Chest X-ray:
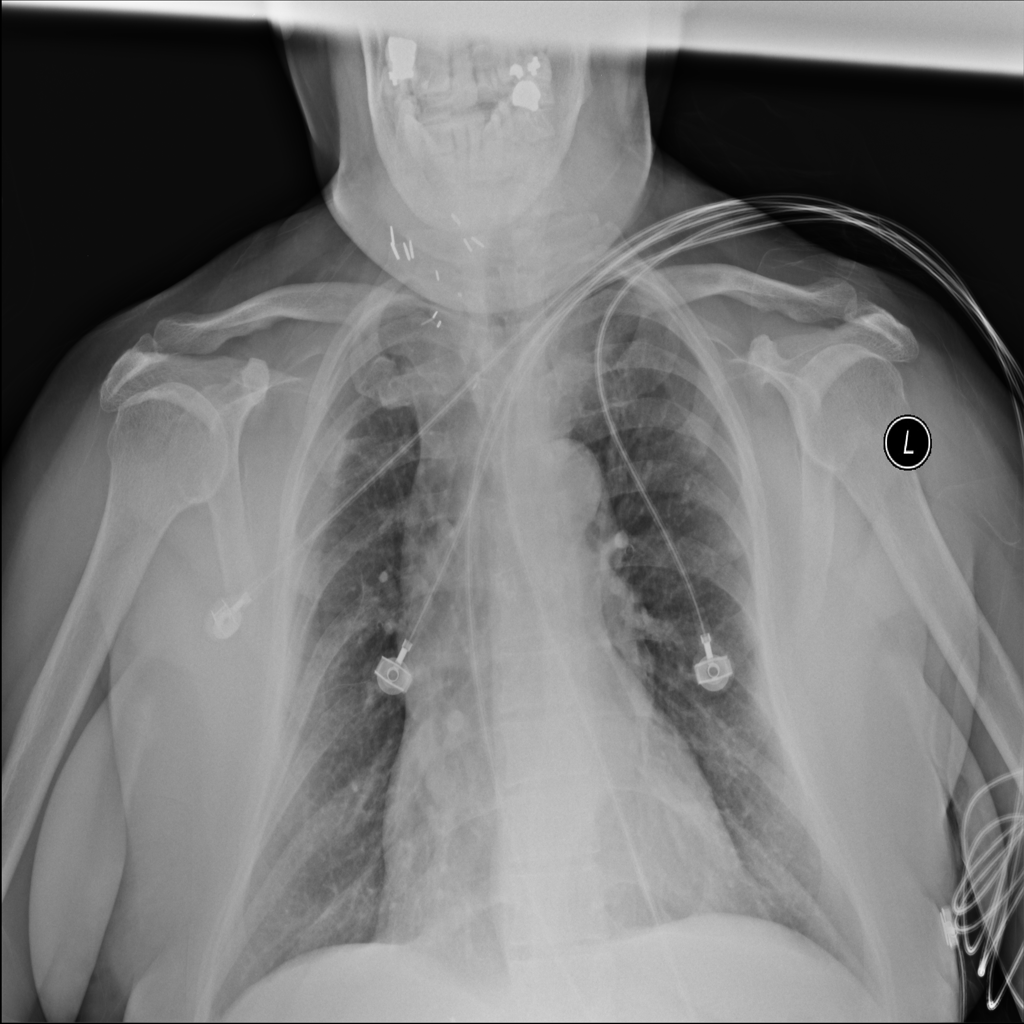
No abnormal finding: yes